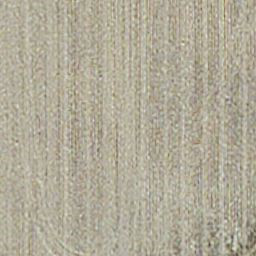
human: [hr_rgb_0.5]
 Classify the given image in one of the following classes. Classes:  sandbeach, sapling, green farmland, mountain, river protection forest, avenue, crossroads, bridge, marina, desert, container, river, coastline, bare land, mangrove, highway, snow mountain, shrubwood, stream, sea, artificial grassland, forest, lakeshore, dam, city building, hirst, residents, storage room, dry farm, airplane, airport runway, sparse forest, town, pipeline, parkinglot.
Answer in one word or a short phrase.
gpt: dry farm